Question: So let's say I have this markup;
'''
<div>
<span>Text one</span>
<span class="sticky">ABC</span>
</div>
<div>
<span>Some other text</span>
<span class="sticky">DEF</span>
</div>
<div>
<span>Lorem dolor sit amet lorem ipsum dolor</span>
<span class="sticky">GHI</span>
</div>
'''
Which would - with accompanying CSS - yield a result like pictured below.
However, the problem occurs when the text in the first 'span' is longer than the allotted width of the 'div'. Regularly what happens is just normal text wrapping; the second 'span' is bumped to the end of the second row.
However, I want this element to be just a single row. Now, of course to achieve this, you do;
'''
white-space: nowrap;
overflow: hidden;
'''
But then what happens is the second 'span' disappears into oblivion, as it's driven away by the length of the text in the first 'span'.
What I'd want to achieve is what is pictured in the third example below. When the content of the first 'span' is too long to be displayed, 'text-overflow: ellipsis;' would cut the string with a dot-dot-dot, and the second 'span' would be pushed to the very right edge ('padding' of the 'div' allowing).
Essentially, the pseudo-'max-width' of the first 'span' would be equal to the width of the 'div', excluding its 'padding' and deducting the width of 'span.sticky', whatever that may be (as the content of it may vary, so the width is not set).
I don't know if 'max-width' is actually the way to go when approaching something like this, but it's what I can use to best describe the behavior I want.
Is there a non-JS method of achieving this?

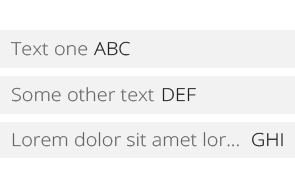
Answer: This can definitely, and should be done in CSS. Apply a fixed width and fixed height on the first span. The height keeps it from stretching to multiple lines. The .sticky span then can be positioned afterwards. This can even be made fluid, using percents or ems. Something to consider, I don't know the context of the 'ABC', 'DEF', but they might better be applied using a :before or :after pseudo class if they're purely visual and not structural elements.
Here's a quick example:
'''
div {
width: 200px; /* some amount that you set */
}
span:not(.sticky) { /* can use another selector, just wanted it to be exceptionally clear what i was referring to here */
display: inline-block; /* so height and width actually take affect */
max-width: 80%;
height: 1em; /* so overflow hidden works and keeps text on one row */
overflow: hidden;
text-overflow: ellipsis;
white-space: nowrap; /* important to show ellipsis, or words will just be broken off */
}
span.sticky {
display: inline-block;
width: 20%;
}
'''
If you want to see this working on a live site, I did this design on moolta.com. Click on 'make a challenge' and open the modal to choose a friend. The li's inside of the dropdown list are what I'm talking about. They had to become elipsis and have a button follow them, without breaking lines